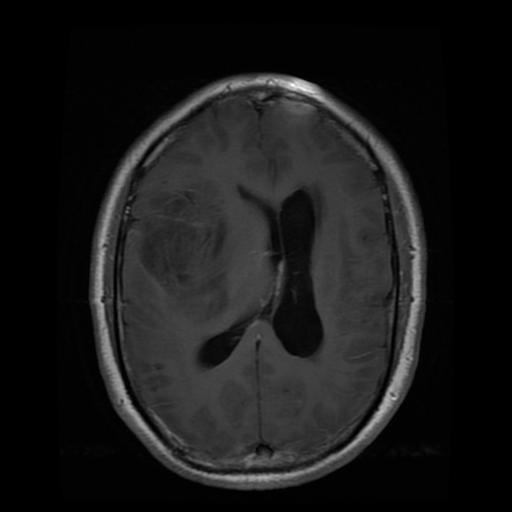
Label: glioma